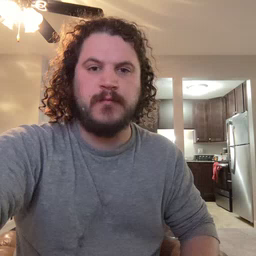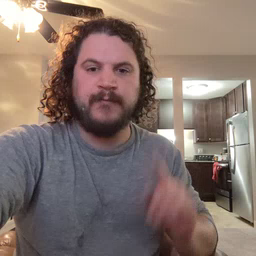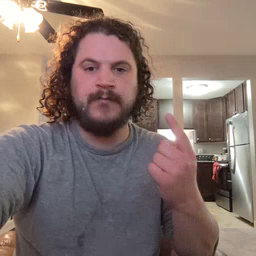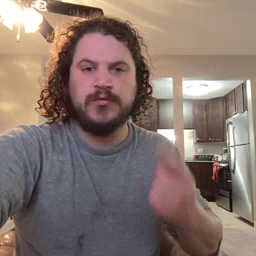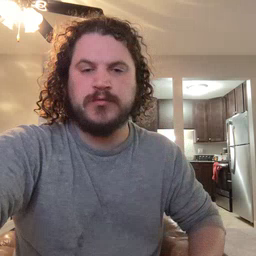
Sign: first